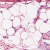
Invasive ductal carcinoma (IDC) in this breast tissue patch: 1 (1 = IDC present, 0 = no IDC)